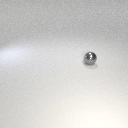
small gray metal sphere